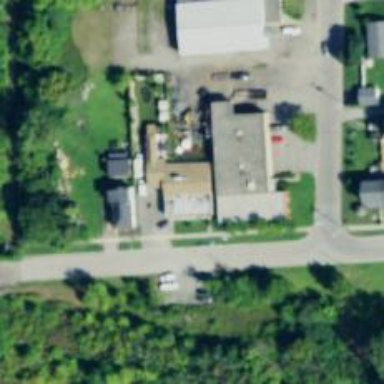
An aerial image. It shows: Animal shelter.